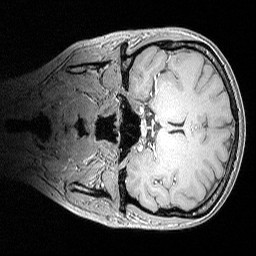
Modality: MP2RAGE
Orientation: coronal
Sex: female
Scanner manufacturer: siemens
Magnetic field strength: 3 T
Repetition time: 5 s
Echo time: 0.00292 s